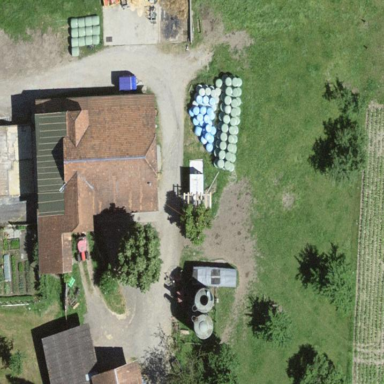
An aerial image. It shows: Farm building.